Question:
will you tell me how to this layout in blackberry. I use GridFieldManager but in that i did not get borders which separates each cell. I set boder for each field but it not look like this
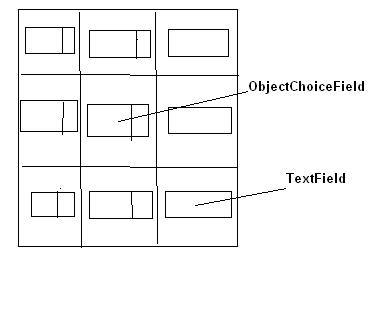
Answer: <URL>
This is the answer which i am expecting.Satisfied :)